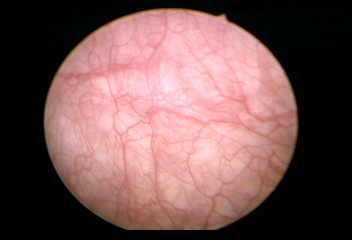
Modality: WLC
Class: Normal mucosa
Bladder cancer association: No